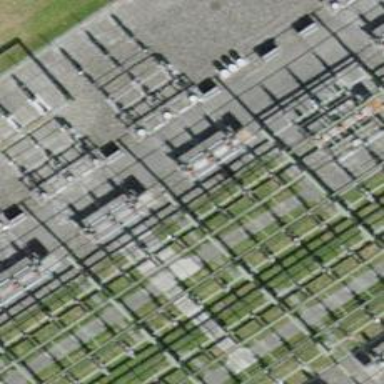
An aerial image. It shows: Busbar power line.